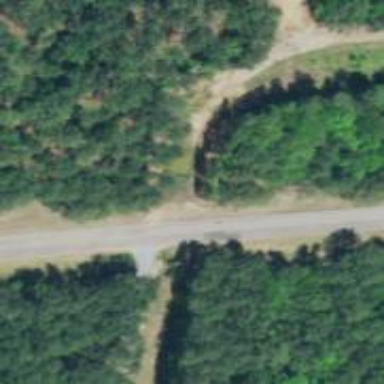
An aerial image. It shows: Abandoned road.